Question: I had an link in my DNN site Menu - pointing to aspx page of my installed module.
I replaced this link with an external link.
And now i wish to change back to old one - aspx from module. BUT am not getting that listed in the dropdown

How to get that back or I missed anything ? I could found the module still in that EXTENSIONS.
Please suggest
Rigin
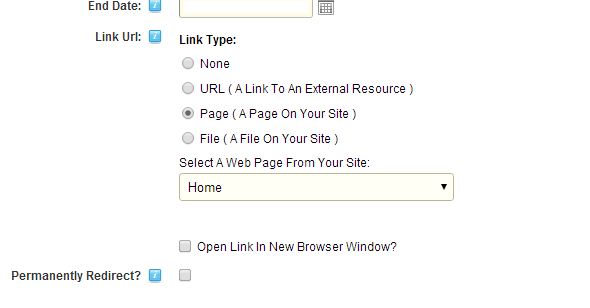
Answer: A dnn module got 2 pages a view page and a settings page. So you must be sure that your module start's with the correct page.
So what you want is not possible the way you want it.
Best way for you is to control the page in your module. You can control this with for example a user controls(ascx). See image for a default module view.